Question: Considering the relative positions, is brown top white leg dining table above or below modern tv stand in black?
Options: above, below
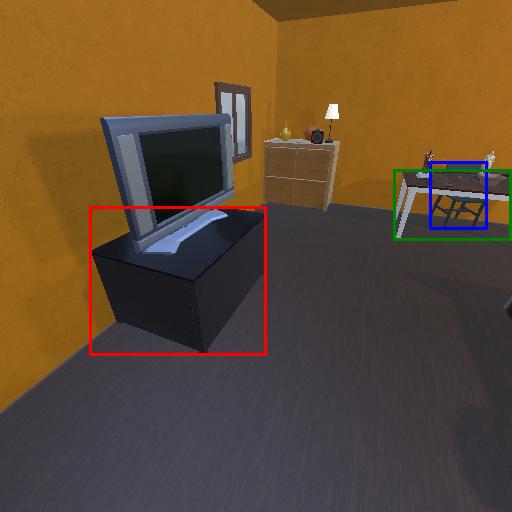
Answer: above